Question: I need to build in swing a screen that is something like this image. I have a main panel and in that panel I need to add multiple columns 2 vertical columns and 3 horizontal. This columns are Jpanels. I tried to use GridLayout but I did not succeeded.

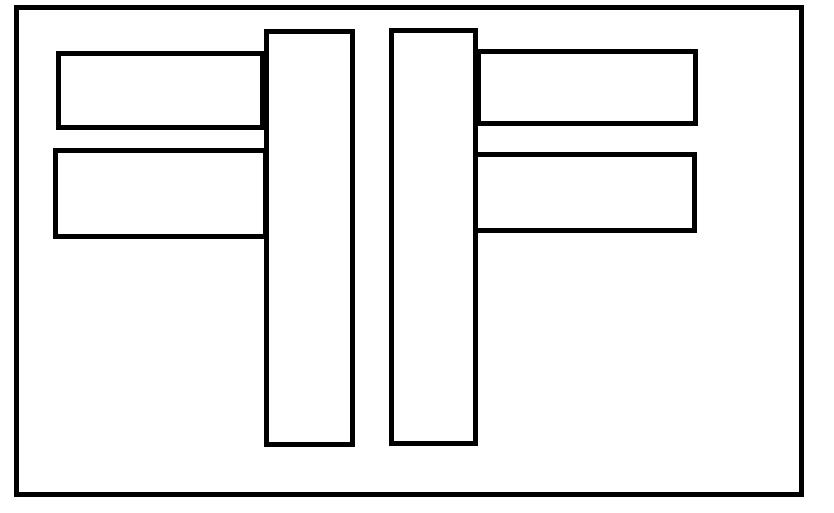
Answer: Very rarly will a single layout manager do everything you want. You want to start using compound layout managers where you can/need.
This example uses both a 'GridLayout' and a 'GridBagLayout'

'''
import java.awt.BorderLayout;
import java.awt.Color;
import java.awt.Dimension;
import java.awt.EventQueue;
import java.awt.GridBagConstraints;
import java.awt.GridBagLayout;
import java.awt.GridLayout;
import java.awt.Insets;
import javax.swing.JFrame;
import javax.swing.JPanel;
import javax.swing.UIManager;
import javax.swing.UnsupportedLookAndFeelException;
import javax.swing.border.EmptyBorder;
public class BadLayout21 {
public static void main(String[] args) {
new BadLayout21();
}
public BadLayout21() {
EventQueue.invokeLater(new Runnable() {
@Override
public void run() {
try {
UIManager.setLookAndFeel(UIManager.getSystemLookAndFeelClassName());
} catch (ClassNotFoundException | InstantiationException | IllegalAccessException | UnsupportedLookAndFeelException ex) {
}
JFrame frame = new JFrame("Testing");
frame.setDefaultCloseOperation(JFrame.EXIT_ON_CLOSE);
frame.setLayout(new BorderLayout());
frame.add(new TestPane());
frame.pack();
frame.setLocationRelativeTo(null);
frame.setVisible(true);
}
});
}
public class TestPane extends JPanel {
public TestPane() {
setBorder(new EmptyBorder(10, 10, 10, 10));
setLayout(new GridBagLayout());
JPanel leftPane = new JPanel(new GridLayout(2, 0, 0, 4));
leftPane.add(createPane(Color.RED));
leftPane.add(createPane(Color.RED));
JPanel leftMiddlePanel = createPane(Color.BLUE);
JPanel rightMiddlePanel = createPane(Color.BLUE);
JPanel rightPane = new JPanel(new GridLayout(2, 0, 0, 4));
rightPane.add(createPane(Color.GREEN));
rightPane.add(createPane(Color.GREEN));
GridBagConstraints gbc = new GridBagConstraints();
gbc.gridx = 0;
gbc.gridy = 0;
gbc.anchor = GridBagConstraints.NORTH;
gbc.fill = GridBagConstraints.HORIZONTAL;
gbc.weightx = 1;
gbc.insets = new Insets(20, 20, 0, 0);
add(leftPane, gbc);
gbc.gridx = 3;
gbc.anchor = GridBagConstraints.NORTH;
gbc.insets = new Insets(20, 0, 0, 20);
add(rightPane, gbc);
gbc.weightx = 0;
gbc.gridx = 1;
gbc.weighty = 1;
gbc.fill = GridBagConstraints.VERTICAL;
gbc.anchor = GridBagConstraints.NORTH;
gbc.insets = new Insets(0, 0, 0, 10);
add(leftMiddlePanel, gbc);
gbc.gridx = 2;
gbc.insets = new Insets(0, 10, 0, 0);
add(rightMiddlePanel, gbc);
}
protected JPanel createPane(Color color) {
JPanel panel = new JPanel();
panel.setPreferredSize(new Dimension(25, 25));
panel.setBackground(color);
return panel;
}
@Override
public Dimension getPreferredSize() {
return new Dimension(200, 200);
}
}
}
'''